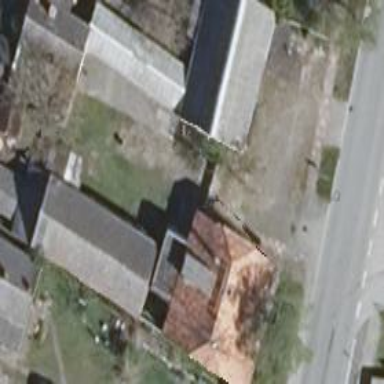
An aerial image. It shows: Grey house with flat roof.